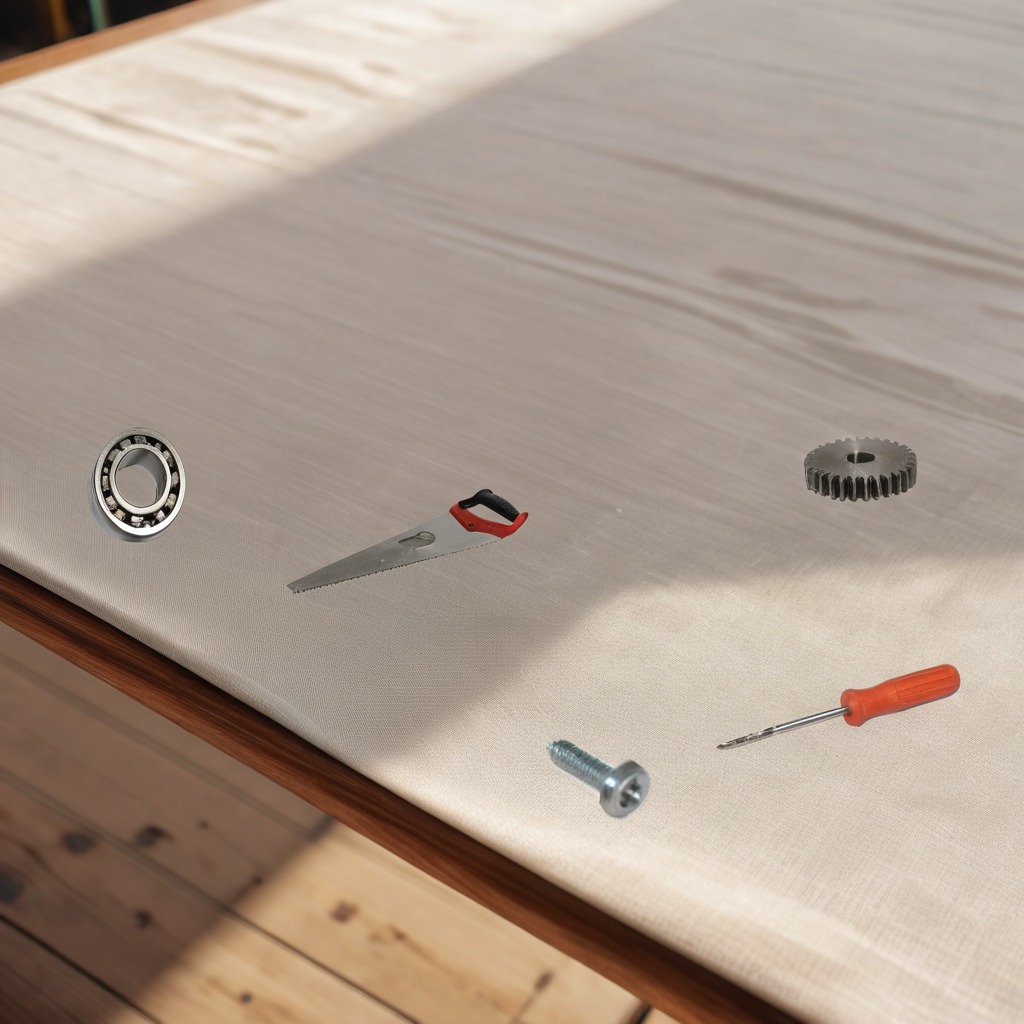
A metal ball bearing, a steel gear with teeth, a metal machine screw, a handheld metal saw, and a screwdriver are lying on the wooden table.